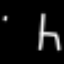
Label: chair